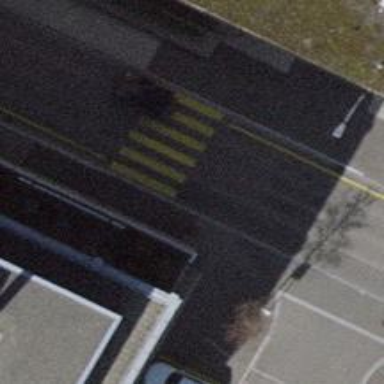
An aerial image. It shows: Zebra crossing for pedestrians.